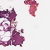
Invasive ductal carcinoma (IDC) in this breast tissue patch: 0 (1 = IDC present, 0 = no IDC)